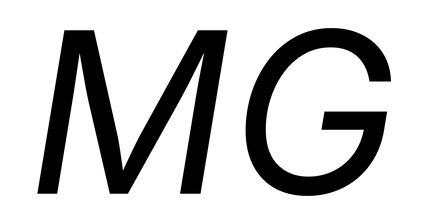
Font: Inter-Italic_Italic